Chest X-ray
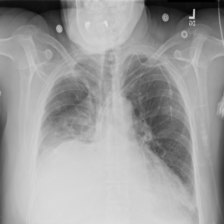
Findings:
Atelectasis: positive
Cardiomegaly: negative
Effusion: positive
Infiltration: negative
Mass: negative
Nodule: negative
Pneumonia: negative
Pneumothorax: negative
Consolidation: negative
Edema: negative
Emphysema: negative
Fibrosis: negative
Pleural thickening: negative
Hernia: negative